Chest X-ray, PA view. Patient: 61 years old, sex F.
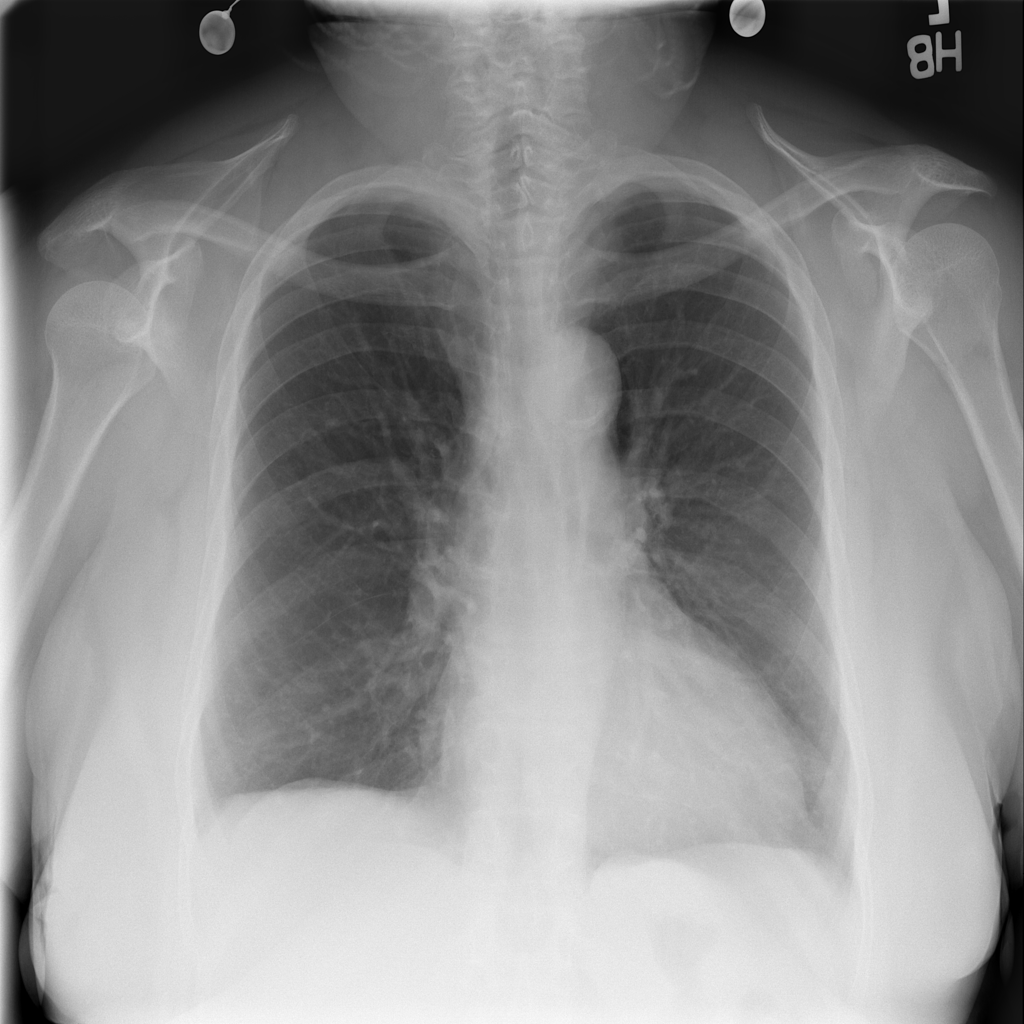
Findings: Emphysema